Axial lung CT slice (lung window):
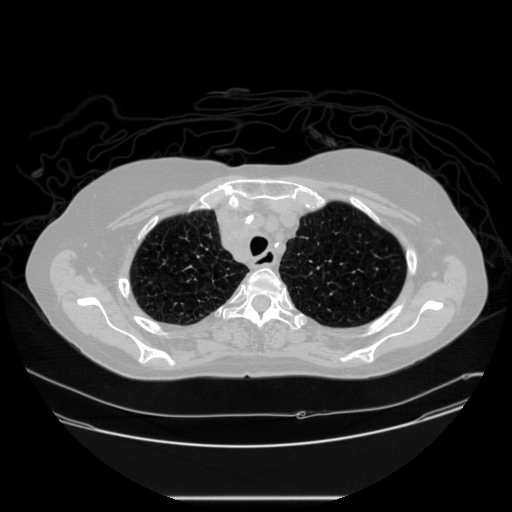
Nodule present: no